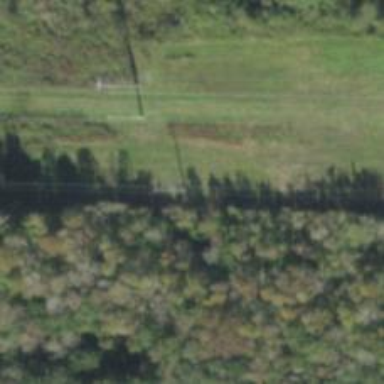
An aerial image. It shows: Power pole.